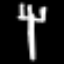
Label: fork